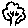
Label: tree